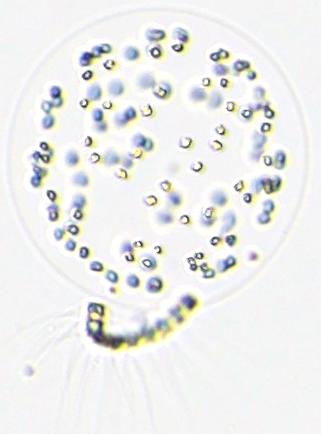
Label: Phaeocystis